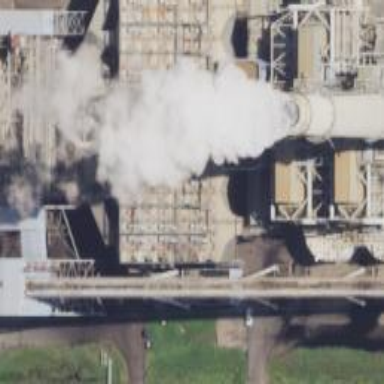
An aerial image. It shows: Building with steam turbine power generator.